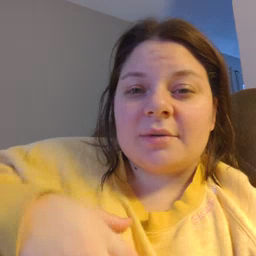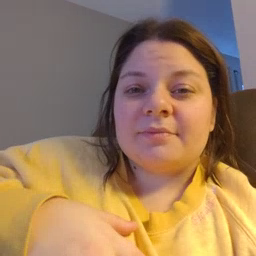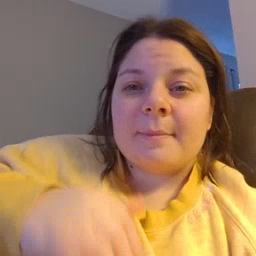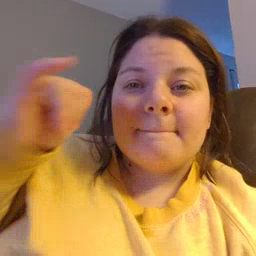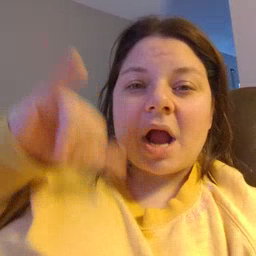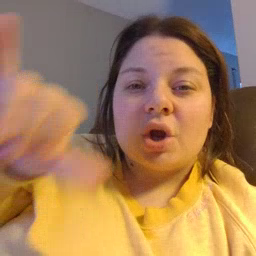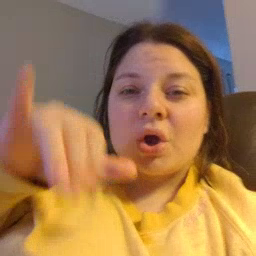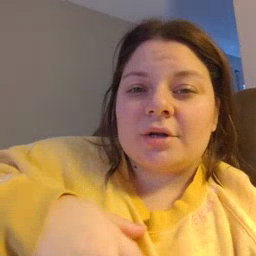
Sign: backyard